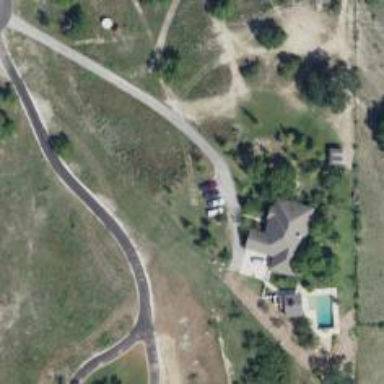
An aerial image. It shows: Driveway.